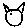
Label: cat